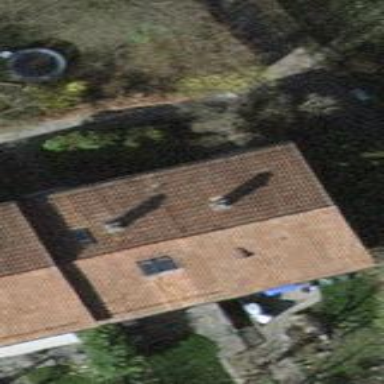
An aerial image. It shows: Beige house with gabled roof made of roof tiles in orangered color. The roof is oriented across the building.